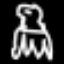
Label: frog